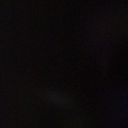
Screen state: off